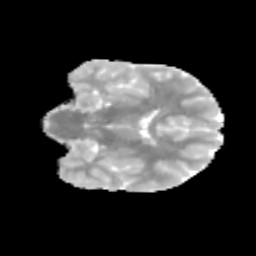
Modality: MD
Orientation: coronal
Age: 11
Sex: male
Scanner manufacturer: siemens
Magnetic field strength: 3 T
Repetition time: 3.8 s
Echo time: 0.07 s